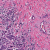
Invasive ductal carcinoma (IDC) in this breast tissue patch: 1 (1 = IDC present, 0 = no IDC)